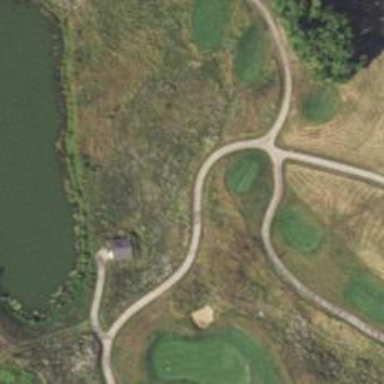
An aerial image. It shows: Path for golf carts.